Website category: university
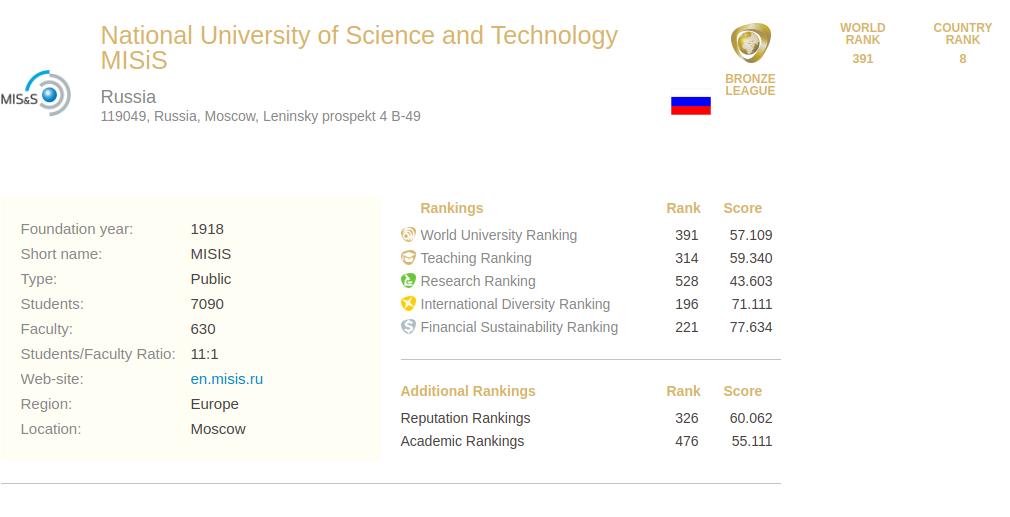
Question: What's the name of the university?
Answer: National University of Science and Technology MISiS

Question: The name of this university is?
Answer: National University of Science and Technology MISiS

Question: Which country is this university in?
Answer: Russia

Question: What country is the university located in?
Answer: Russia

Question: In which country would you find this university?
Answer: Russia

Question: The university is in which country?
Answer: Russia

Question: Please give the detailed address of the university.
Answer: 119049, Russia, Moscow, Leninsky prospekt 4 B-49

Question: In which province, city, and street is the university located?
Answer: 119049, Russia, Moscow, Leninsky prospekt 4 B-49

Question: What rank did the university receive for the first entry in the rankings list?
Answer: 391

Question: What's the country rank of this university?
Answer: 8

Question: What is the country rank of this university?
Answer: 8

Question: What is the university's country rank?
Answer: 8

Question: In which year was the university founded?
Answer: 1918

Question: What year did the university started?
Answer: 1918

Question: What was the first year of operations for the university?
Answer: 1918

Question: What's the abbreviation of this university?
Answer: MISIS

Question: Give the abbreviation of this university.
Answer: MISIS

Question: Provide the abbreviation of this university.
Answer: MISIS

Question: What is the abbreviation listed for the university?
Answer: MISIS

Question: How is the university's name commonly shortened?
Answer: MISIS

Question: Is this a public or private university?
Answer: Public

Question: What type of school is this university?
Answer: Public

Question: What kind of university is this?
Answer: Public

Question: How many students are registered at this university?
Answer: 7090

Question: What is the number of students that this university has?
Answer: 7090

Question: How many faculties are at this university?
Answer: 630

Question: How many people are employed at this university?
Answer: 630

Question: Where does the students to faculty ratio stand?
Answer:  11 : 1

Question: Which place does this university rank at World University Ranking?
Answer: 391

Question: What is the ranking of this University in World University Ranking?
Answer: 391

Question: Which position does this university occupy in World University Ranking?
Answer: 391

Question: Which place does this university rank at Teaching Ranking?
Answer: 314

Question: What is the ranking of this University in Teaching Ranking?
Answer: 314

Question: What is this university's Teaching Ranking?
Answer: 314

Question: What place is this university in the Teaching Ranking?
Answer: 314

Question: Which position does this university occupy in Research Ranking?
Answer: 528

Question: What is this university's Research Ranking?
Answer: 528

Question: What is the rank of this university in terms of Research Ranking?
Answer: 528

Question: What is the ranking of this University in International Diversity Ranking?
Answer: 196

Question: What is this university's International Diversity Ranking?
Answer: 196

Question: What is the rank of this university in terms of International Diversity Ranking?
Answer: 196

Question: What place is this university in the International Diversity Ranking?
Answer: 196

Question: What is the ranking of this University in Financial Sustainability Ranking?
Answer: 221

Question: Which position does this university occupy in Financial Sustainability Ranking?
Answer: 221

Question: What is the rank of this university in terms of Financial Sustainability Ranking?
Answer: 221

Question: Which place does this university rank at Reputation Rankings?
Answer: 326

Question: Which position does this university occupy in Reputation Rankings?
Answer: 326

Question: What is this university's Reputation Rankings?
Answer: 326

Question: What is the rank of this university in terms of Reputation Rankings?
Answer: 326

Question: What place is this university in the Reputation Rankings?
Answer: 326

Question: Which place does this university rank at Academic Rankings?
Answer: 476

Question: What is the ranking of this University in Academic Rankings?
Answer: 476

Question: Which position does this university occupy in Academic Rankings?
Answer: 476

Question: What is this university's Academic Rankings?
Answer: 476

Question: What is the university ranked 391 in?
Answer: World University Ranking

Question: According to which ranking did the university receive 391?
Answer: World University Ranking

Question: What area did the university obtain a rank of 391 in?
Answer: World University Ranking

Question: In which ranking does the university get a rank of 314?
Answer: Teaching Ranking

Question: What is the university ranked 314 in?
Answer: Teaching Ranking

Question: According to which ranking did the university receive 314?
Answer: Teaching Ranking

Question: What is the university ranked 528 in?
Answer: Research Ranking

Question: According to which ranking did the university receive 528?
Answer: Research Ranking

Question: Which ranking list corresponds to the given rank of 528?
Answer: Research Ranking

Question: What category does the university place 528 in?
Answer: Research Ranking